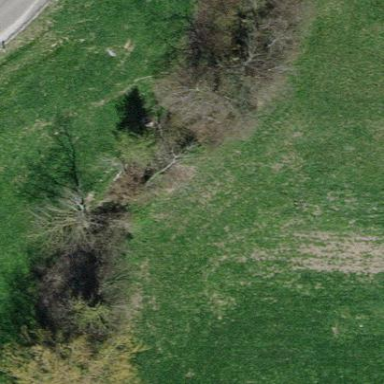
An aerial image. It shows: Mixed woodland area with various types of leaves.